Aerial crown-view tile of a tropical tree (Barro Colorado Island, Panama), acquired 20240611:
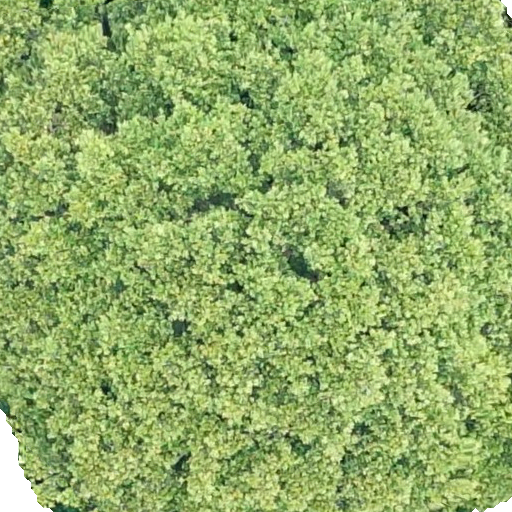
Species: Ficus obtusifolia
GBIF accepted scientific name: Ficus obtusifolia
Crown area: 680.167 m²